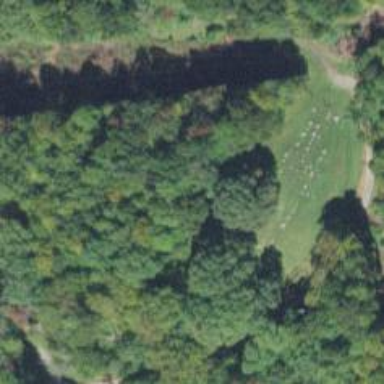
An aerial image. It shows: Cemetery.